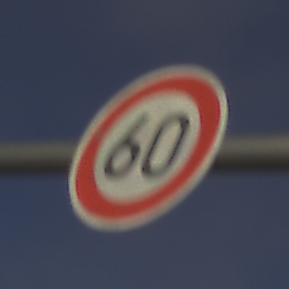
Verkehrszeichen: Geschwindigkeit60
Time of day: SunriseSunset
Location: Outdoor (Nature)
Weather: PartlyCloudy
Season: NotSpecified
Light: Natural